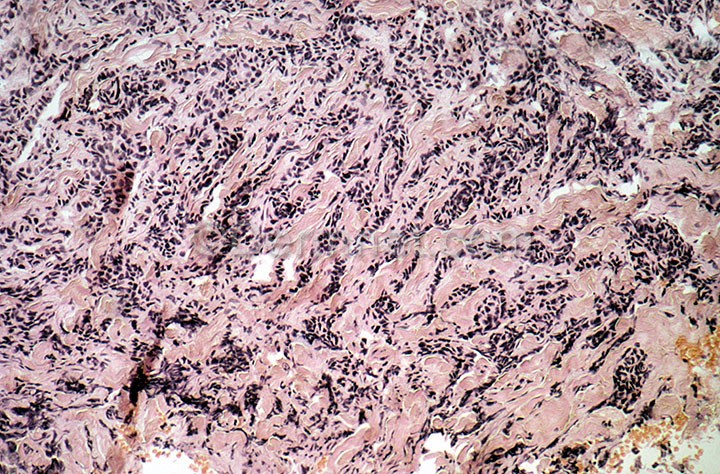
Disease: Actinic Keratosis Basal Cell Carcinoma and other Malignant Lesions